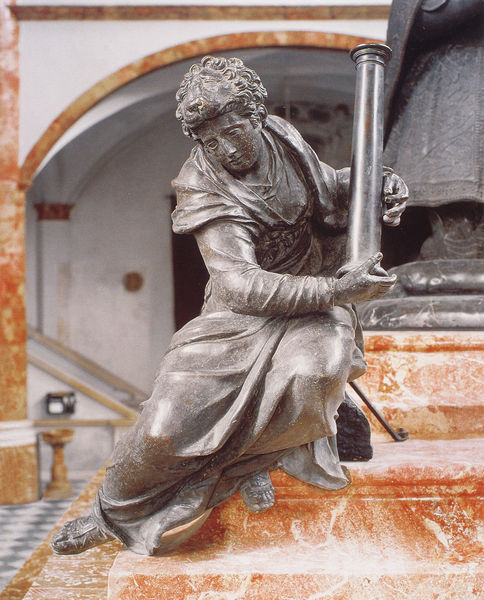
Titel: Kardinaltugenden am Kenotaph Maximilan I.
Künstler: Alexander Colin
Institution: Innsbruck, Hofkirche
Schlagwörter: fuß, mann, weiß, grau, haar, marmor, orange, schwarz, säule, blick, gebäude, beige, arm, falten, gesicht, halten, silber, stein, ärmel, kirche, figur, gewand, haare, mantel, sitzend, locken, tugend, skulptur, statue, füße, rundbogen, treppe, sandalen, bronze, knie, foto, fotografie, photo, glocke, schriftrolle, schlüssel, tein, architekt, erbauer, samson